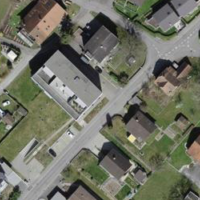
EUNIS habitat code: 54
Species observed at this site:
Fagopyrum esculentum